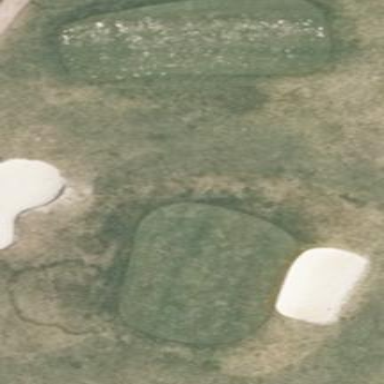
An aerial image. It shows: Golf green.